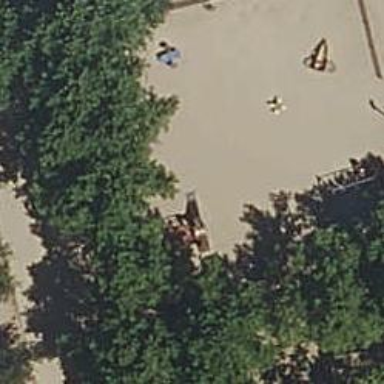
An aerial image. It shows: Playground area for leisure land.